Aerial crown-view tile of a tropical tree (Barro Colorado Island, Panama), acquired 20240716:
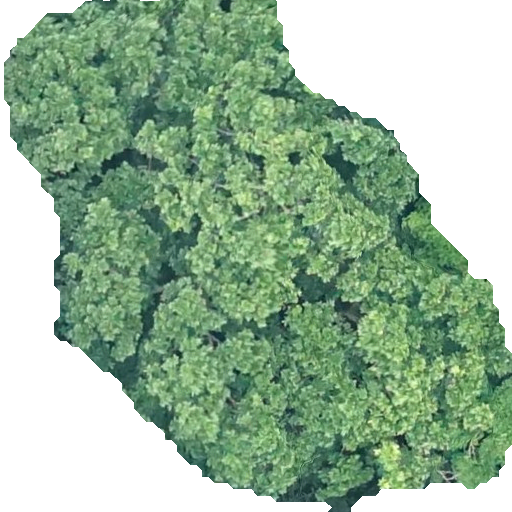
Species: Anacardium excelsum
GBIF accepted scientific name: Anacardium excelsum
Crown area: 275.526 m²